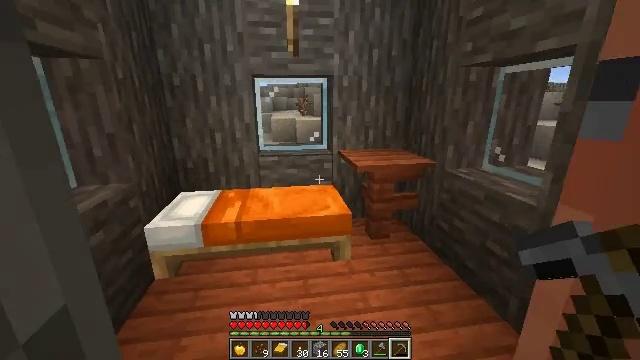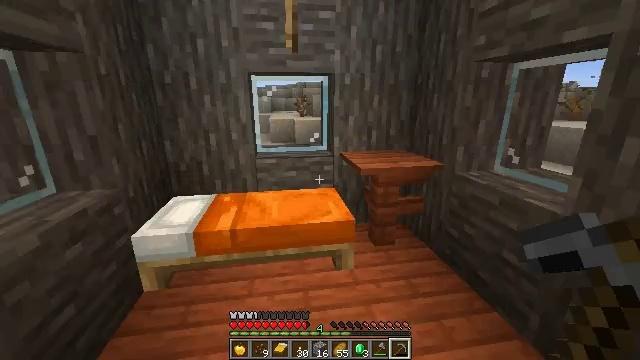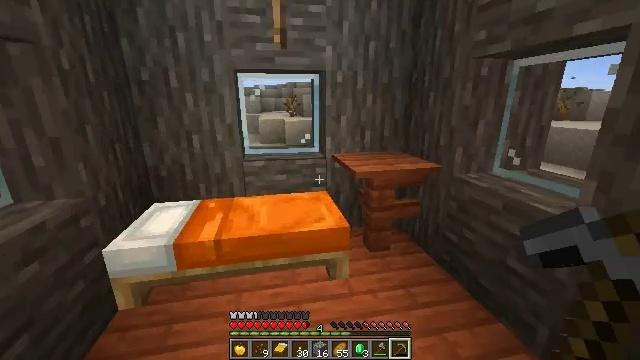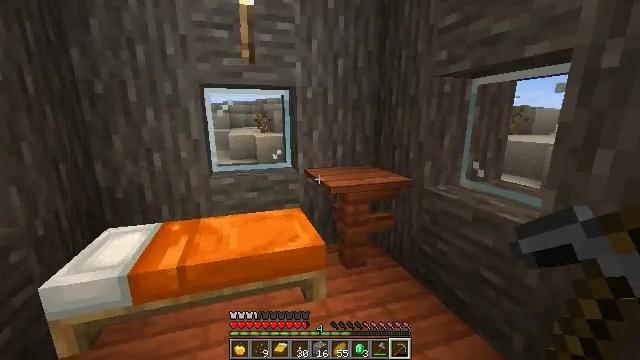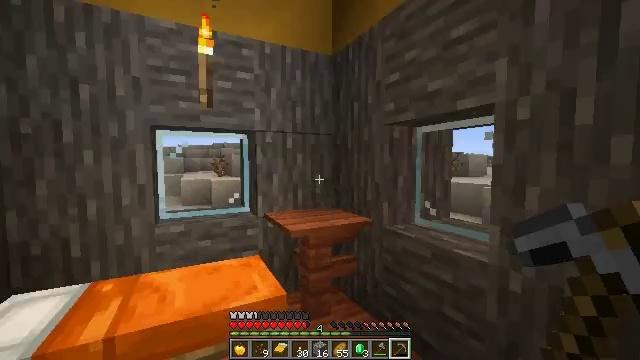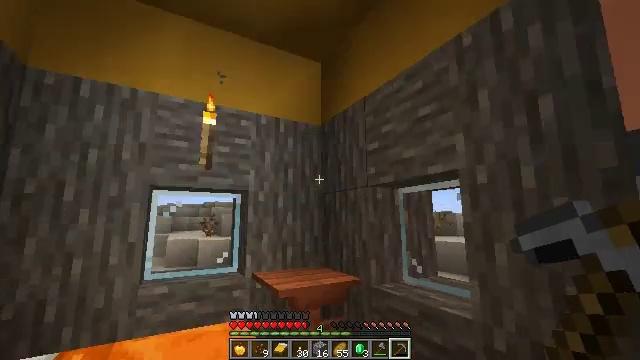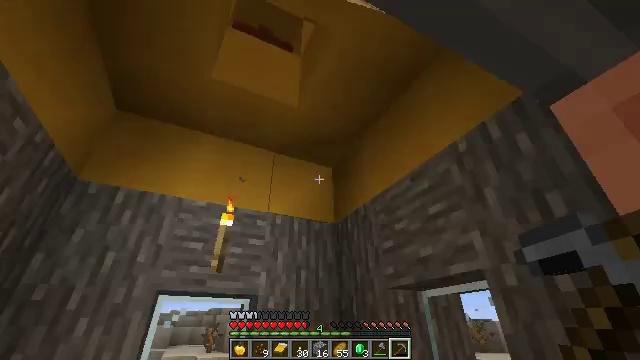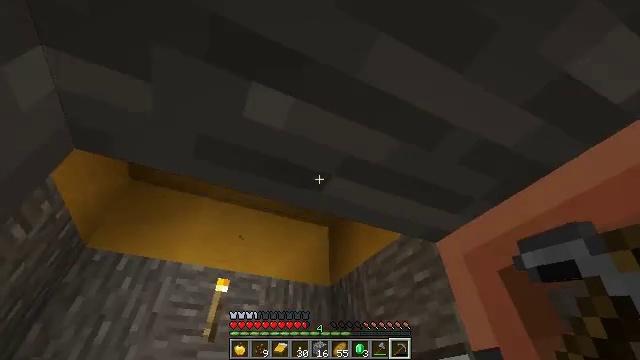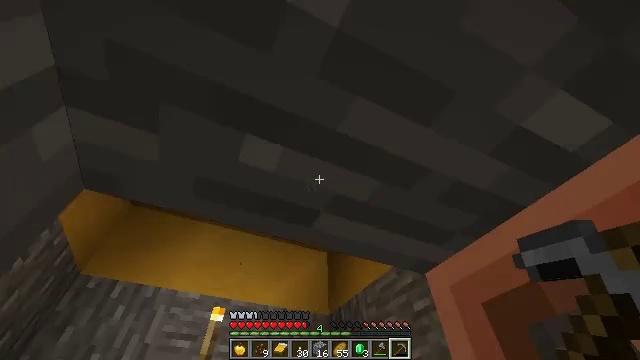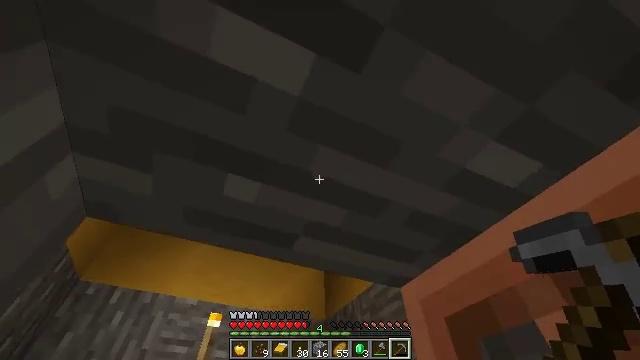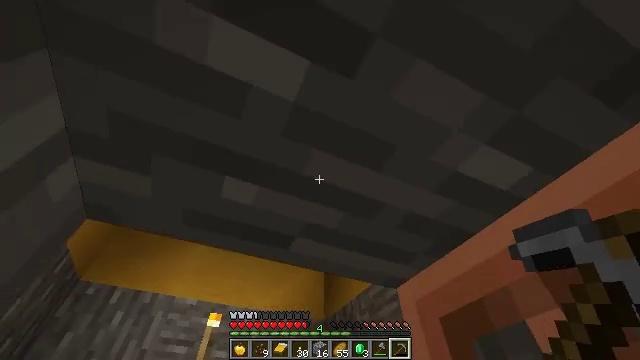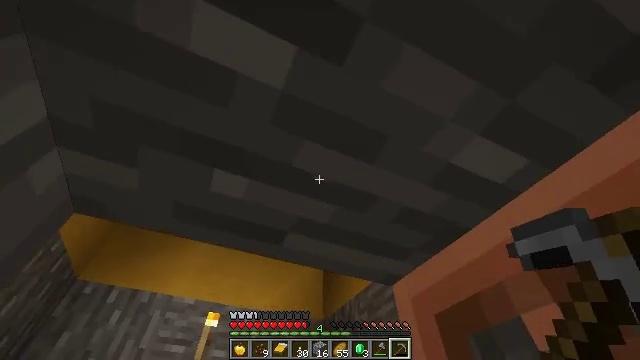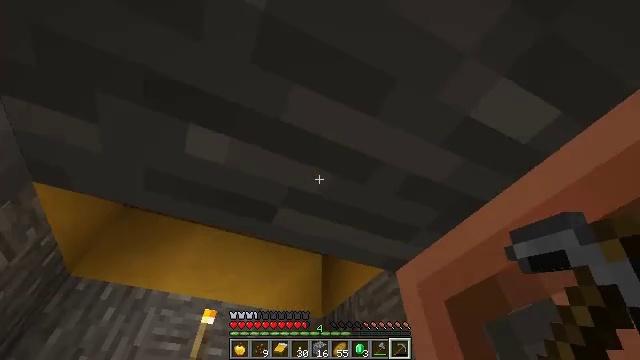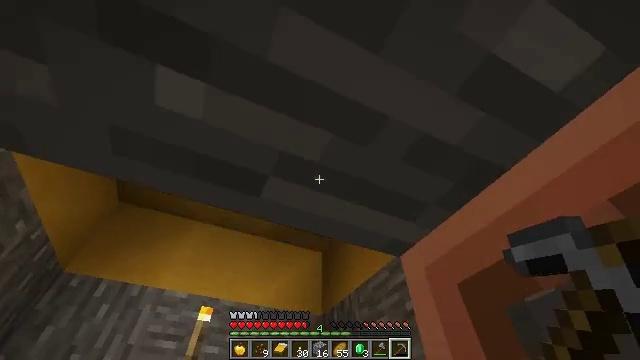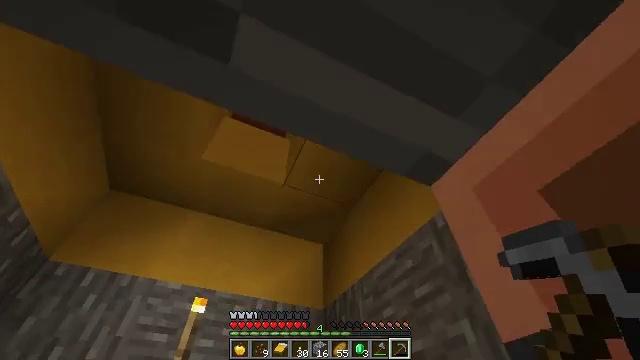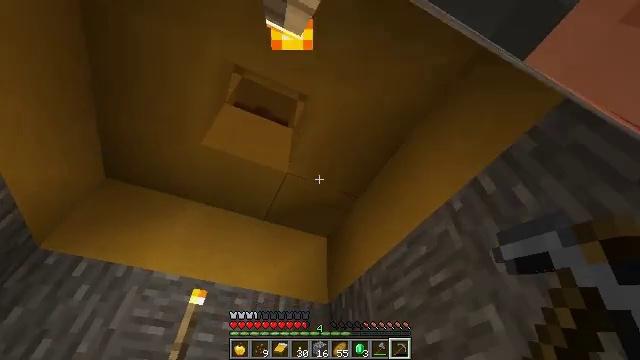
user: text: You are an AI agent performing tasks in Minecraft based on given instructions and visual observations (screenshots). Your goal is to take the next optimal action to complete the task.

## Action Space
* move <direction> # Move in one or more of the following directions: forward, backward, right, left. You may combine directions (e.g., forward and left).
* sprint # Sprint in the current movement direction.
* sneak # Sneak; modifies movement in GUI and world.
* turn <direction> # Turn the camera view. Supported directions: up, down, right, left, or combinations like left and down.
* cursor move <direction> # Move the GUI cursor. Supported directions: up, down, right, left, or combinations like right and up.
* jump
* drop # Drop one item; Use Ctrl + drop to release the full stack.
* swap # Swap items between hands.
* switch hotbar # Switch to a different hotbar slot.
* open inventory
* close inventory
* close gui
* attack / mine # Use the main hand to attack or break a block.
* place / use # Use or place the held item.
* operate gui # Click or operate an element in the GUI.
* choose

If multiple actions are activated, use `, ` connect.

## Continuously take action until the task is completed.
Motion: motion action
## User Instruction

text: Mine yellow terracotta.
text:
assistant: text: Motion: move forward
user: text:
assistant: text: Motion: turn right
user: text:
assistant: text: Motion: turn right and up
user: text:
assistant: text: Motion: move back, turn right and up
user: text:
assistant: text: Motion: move back, turn right and up
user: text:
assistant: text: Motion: move back, turn left and up
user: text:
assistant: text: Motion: move back, turn up
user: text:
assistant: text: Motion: turn up
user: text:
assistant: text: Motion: no_op
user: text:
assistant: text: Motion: no_op
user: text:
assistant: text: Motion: move forward
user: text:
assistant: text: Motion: move forward
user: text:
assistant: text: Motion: move forward
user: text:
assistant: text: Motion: move forward
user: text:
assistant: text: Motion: move forward
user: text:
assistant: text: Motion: move forward, turn up
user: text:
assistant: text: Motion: move forward, turn up
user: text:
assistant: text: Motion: move forward, turn up
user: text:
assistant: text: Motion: turn up
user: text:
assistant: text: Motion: no_op
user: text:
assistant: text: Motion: no_op
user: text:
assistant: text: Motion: no_op
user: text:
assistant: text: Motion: turn left and down
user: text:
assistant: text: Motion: turn left and down
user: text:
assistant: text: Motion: turn left and down
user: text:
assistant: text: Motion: turn left and down
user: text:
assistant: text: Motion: no_op
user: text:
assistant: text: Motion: turn left and down
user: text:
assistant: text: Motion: no_op
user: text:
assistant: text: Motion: turn right and up